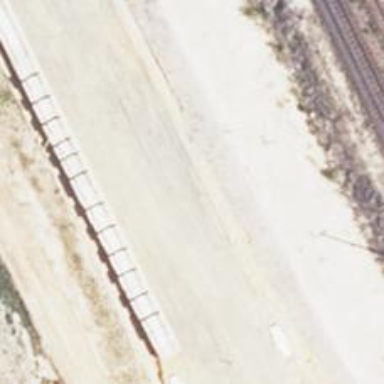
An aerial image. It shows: Railway track with contact line for electrification.